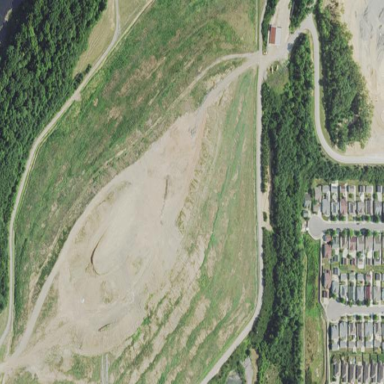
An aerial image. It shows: Landfill area.